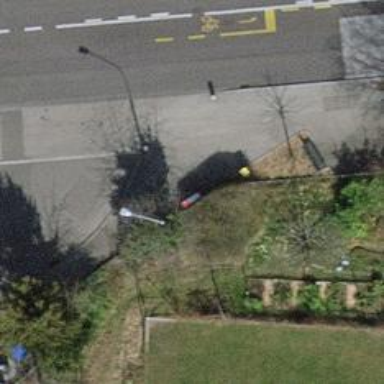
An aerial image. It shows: Post box.